Question: My problem is that onCreate() and onPause() in a closed activity gets called when they shouldn't.
I the Start activity i call:
'''
Intent intent = new Intent(this, SelectTransportActivity.class);
startActivity(intent);
this.finish();
'''
when i want to start the SelectTransport activity.
But when i want to start the Stop Activity from the SelectTransport activity and i call
'''
Intent i = new Intent(this, StopActivity.class);
startActivity(i);
this.finish();
'''
I can see in the debugger that the onCreate() in the Start activity is called before the Stop activity starts.
Similarly, when I finishes the Stop activity, the onPause() in the Start activity is called, after which the Start activity starts.
Why are the onCreate() and onPause() called in the Start activity from the other activities when they shouldn't and I have finished the activity?

The manifest:
'''
<?xml version="1.0" encoding="utf-8"?>
<manifest xmlns:android="http://schemas.android.com/apk/res/android"
package="com.example.greenenergy"
android:versionCode="1"
android:versionName="1.0" >
<uses-sdk
android:minSdkVersion="8"
android:targetSdkVersion="17" />
<!-- Launching -->
<uses-permission android:name="android.permission.BATTERY_STATS" />
<!-- All probes -->
<uses-permission android:name="android.permission.WAKE_LOCK" />
<!-- Storage -->
<uses-permission android:name="android.permission.WRITE_EXTERNAL_STORAGE" />
<!-- Location probe -->
<uses-permission android:name="android.permission.ACCESS_COARSE_LOCATION" />
<uses-permission android:name="android.permission.ACCESS_FINE_LOCATION" />
<application
android:allowBackup="true"
android:icon="@drawable/ic_launcher"
android:label="@string/app_name"
android:theme="@style/AppTheme"
android:name=".GreenEnergyApplication">
<service android:name="edu.mit.media.funf.FunfManager" >
<meta-data
android:name="default"
android:value="@string/default_pipeline" />
</service>
<receiver
android:name="edu.mit.media.funf.Launcher"
android:enabled="true" >
<intent-filter>
<action android:name="android.intent.action.BATTERY_CHANGED" />
<action android:name="android.intent.action.BOOT_COMPLETED" />
<action android:name="android.intent.action.DOCK_EVENT" />
<action android:name="android.intent.action.ACTION_SCREEN_ON" />
<action android:name="android.intent.action.USER_PRESENT" />
</intent-filter>
</receiver>
<activity
android:name="com.example.greenenergy.StartupActivity"
android:screenOrientation="portrait"
android:label="@string/app_name" >
<intent-filter>
<action android:name="android.intent.action.MAIN" />
<category android:name="android.intent.category.LAUNCHER" />
</intent-filter>
</activity>
<activity
android:name="com.example.greenenergy.StartActivity"
android:screenOrientation="portrait"
android:label="@string/title_activity_start" >
</activity>
<activity
android:name="com.example.greenenergy.WaysActivity"
android:screenOrientation="portrait"
android:label="@string/title_activity_ways" >
</activity>
<activity
android:name="com.example.greenenergy.StopActivity"
android:screenOrientation="portrait"
android:label="@string/title_activity_stop">
</activity>
<activity
android:name="com.example.greenenergy.StatisticsActivity"
android:screenOrientation="portrait"
android:label="@string/title_activity_statistics">
</activity>
</application>
'''
The Start activity:
'''
public class StartActivity extends BaseActivity implements OnClickListener {
private Button bStart, bStats;
Controller controller;
GPSCollectorSingleton gpsCollectorSingleton;
@Override
protected void onCreate(Bundle savedInstanceState) {
super.onCreate(savedInstanceState);
init();
autoDetect();
}
private void init() {
setContentView(R.layout.activity_main);
bStart = (Button) findViewById(R.id.bStart);
bStats = (Button) findViewById(R.id.bStatisticsStart);
bStart.setOnClickListener(this);
bStats.setOnClickListener(this);
controller = new Controller(); // Init controller
Database database = new Database(getApplicationContext());
controller.controlDatabase(database);
controller.createTable(); // Create table if not exist
gpsCollectorSingleton = GPSCollectorSingleton.getInstance(); // Init model
// Bind to the service, to create the connection with FunfManager
getApplicationContext().bindService(new Intent(this, FunfManager.class), funfManagerConn, BIND_AUTO_CREATE);
}
private void autoDetect() {
boolean auto = ((GreenEnergyApplication) getApplication()).getAutoPreference(getApplicationContext());
boolean started = ((GreenEnergyApplication) getApplication()).getStartPreference(getApplicationContext());
if (auto && !started) {
controller.enableAutoDetection(getApplicationContext(), gpsCollectorSingleton);
}
}
@Override
protected void onPause() {
super.onPause();
this.finish();
}
@Override
public void onClick(View v) {
Intent intent;
switch (v.getId()) {
case R.id.bStart:
startDataCollector();
break;
case R.id.bStatisticsStart:
intent = new Intent(this, StatisticsActivity.class);
startActivity(intent);
break;
}
}
private void startDataCollector() {
if (((GreenEnergyApplication) getApplication()).getStartPreference(getApplicationContext()) == false) {
controller.datahandlerObserver(getApplicationContext(), gpsCollectorSingleton); // Observer
((GreenEnergyApplication) getApplication()).setStartPreference(getApplicationContext(), true);
}
Intent intent = new Intent(this, WaysActivity.class);
startActivity(intent);
}
'''
}
The SelectTransport activity:
'''
public class SelectTransportActivity extends BaseActivity implements OnItemClickListener {
GridView gridview;
private static int DATABASE_ID_OFFSET = 2;
public void onCreate(Bundle savedInstanceState) {
super.onCreate(savedInstanceState);
setContentView(R.layout.activity_ways);
gridview = (GridView) findViewById(R.id.gridview);
gridview.setAdapter(new ImageAdapter(this));
gridview.setOnItemClickListener(this);
}
@Override
protected void onPause() {
super.onPause();
this.finish();
}
@Override
public void onItemClick(AdapterView<?> arg0, View arg1, int arg2, long arg3) {
((GreenEnergyApplication)getApplication()).setTransportationPreference(getApplicationContext(), arg2+DATABASE_ID_OFFSET);
Log.i("WayActivity",
"ARG0: " + arg0.toString() + " Arg1: " + arg1.toString() + " "
+ " Arg2: " + arg2 + " Arg3: " + arg3);
Intent i = new Intent(this, StopActivity.class);
startActivity(i);
}
}
'''
The Stop activity:
'''
public class StopActivity extends StartActivity implements OnClickListener, Observer {
Button stopButton, statsButton;
TextView statusTextView;
int distance, time, transportTypeEstimate, transportType;
int sessionStartTime = 0;
int sessionStartDistance = 0;
GPSCollectorSingleton gpsCollectorSingleton;
LocationData location;
boolean transportEstimation;
@Override
protected void onCreate(Bundle savedInstanceState) {
super.onCreate(savedInstanceState);
GPSCollectorSingleton gps = GPSCollectorSingleton.getInstance();
if (((GreenEnergyApplication) getApplication()).getStartPreference(getApplicationContext()) == false) {
Log.i("STOP - STOP", "hasspeed");
stopDataCollector();
}
setContentView(R.layout.activity_stop);
stopButton = (Button) findViewById(R.id.bStop);
statsButton = (Button) findViewById(R.id.bStatisticsStop);
statusTextView = (TextView) findViewById(R.id.tvStatus);
stopButton.setOnClickListener(this);
statsButton.setOnClickListener(this);
gpsCollectorSingleton = GPSCollectorSingleton.getInstance(); // Init model
gpsCollectorSingleton.addObserver(this); // Observe on models state
initTransportTypeDetection();
}
/**
* Initializes estimating of transport type or manually chosen transport type
*/
private void initTransportTypeDetection() {
transportType = ((GreenEnergyApplication) getApplication())
.getTransportationPreference(getApplicationContext());
transportTypeEstimate = transportType;
if (transportType == TransportationDefinerSingleton.TRANSPORT_UNKNOWN) { // Start transport type estimation
TransportationDefinerSingleton transport = TransportationDefinerSingleton.getInstance(); // Get model
transport.addObservable(gpsCollectorSingleton); // Add observer for estimating transport type
transportEstimation = true;
} else { // Transport type manually specified
setSessionStartDistanceAndTime();
transportEstimation = false;
}
}
private void setSessionStartDistanceAndTime() {
Controller controller = new Controller();
Database database = new Database(getApplicationContext());
controller.controlDatabase(database);
sessionStartDistance = controller.getDistanceFromID(transportType);
sessionStartTime = controller.getTimeFromID(transportType);
}
@Override
public void onClick(View v) {
Intent intent;
switch (v.getId()) {
case R.id.bStop:
stopDataCollector();
break;
case R.id.bStatisticsStop:
intent = new Intent(this, StatisticsActivity.class);
startActivityForResult(intent, -1);
break;
}
}
private void stopDataCollector() {
((GreenEnergyApplication) getApplication()).setTransportationPreference(getApplicationContext(),
TransportationDefinerSingleton.TRANSPORT_UNKNOWN);
((GreenEnergyApplication) getApplication()).setStartPreference(getApplicationContext(), false);
gpsCollectorSingleton.deleteObservers(); // Delete all observers
Controller controller = new Controller();
Database database = new Database(getApplicationContext());
controller.controlDatabase(database);
// Get unknown data. From estimate of transport type or data collected while deciding transport type.
int distance = controller.getDistanceFromID(TransportationDefinerSingleton.TRANSPORT_UNKNOWN);
int time = controller.getTimeFromID(TransportationDefinerSingleton.TRANSPORT_UNKNOWN);
if (transportEstimation) { // Estimate
controller.updateTable(transportTypeEstimate, distance, time);
} else { // Manually chosen transport type
controller.updateTable(transportType, distance, time);
}
controller.resetTable(TransportationDefinerSingleton.TRANSPORT_UNKNOWN);
Intent intent = new Intent(this, StartActivity.class);
startActivity(intent);
this.finish();
}
@Override
public void update(Observable observable, Object data) {
Controller controller = new Controller();
Database database = new Database(getApplicationContext());
controller.controlDatabase(database);
transportTypeEstimate = getTransportType();
distance = controller.getDistanceFromID(transportType) - sessionStartDistance;
time = controller.getTimeFromID(transportType) - sessionStartTime;
location = (LocationData) data;
runOnUiThread(new Runnable() {
@Override
public void run() {
String transportName = getTransportName(transportTypeEstimate);
statusTextView.setText("Transport type: " + transportName + " Distance: " + distance + " Time: " + time
+ "
TimeStamp: " + location.getTime() + "
Speed: " + location.getSpeed()
+ " Seconds since last: " + location.getSecondsSinceLastSample());
}
});
}
private int getTransportType() {
if (transportEstimation) {
TransportationDefinerSingleton transport = TransportationDefinerSingleton.getInstance();
Controller controller = new Controller();
controller.controlTransportationDefinerSingleton(transport);
transportTypeEstimate = controller.getTransportType();
}
return transportTypeEstimate;
}
private String getTransportName(int type) {
switch (type) {
case TransportationDefinerSingleton.TRANSPORT_UNKNOWN:
return "Unknown";
case TransportationDefinerSingleton.TRANSPORT_WALK:
return "Walking";
case TransportationDefinerSingleton.TRANSPORT_BIKE:
return "Bike";
case TransportationDefinerSingleton.TRANSPORT_CAR:
return "Car";
case TransportationDefinerSingleton.TRANSPORT_BUS:
return "Bus";
case TransportationDefinerSingleton.TRANSPORT_TRAIN:
return "Train";
case TransportationDefinerSingleton.TRANSPORT_MOTORCYCLE:
return "Motor Cycle";
case TransportationDefinerSingleton.TRANSPORT_CARPOOL:
return "Carpool";
}
return "";
}
'''
}
The Base activity, which is the superclass for the other activities. It just sets up the option menu and other basic stuff.
'''
public class BaseActivity extends Activity {
private Controller controller;
@Override
protected void onCreate(Bundle savedInstanceState) {
super.onCreate(savedInstanceState);
GPSCollectorSingleton gpsCollectorSingleton = GPSCollectorSingleton.getInstance(); // Init model
controller = new Controller();
controller.controlGPSCollectorSingleton(gpsCollectorSingleton); // Init controller
}
protected ServiceConnection funfManagerConn = new ServiceConnection() {
@Override
public void onServiceConnected(ComponentName name, IBinder service) {
Log.i("OnServiceConnected", "MainActivity");
controller.onServiceConnected(service);
}
@Override
public void onServiceDisconnected(ComponentName name) {
controller.onServiceDisconnected();
}
};
@Override
public boolean onCreateOptionsMenu(Menu menu) {
MenuInflater inflater = getMenuInflater();
inflater.inflate(R.menu.main, menu);
return super.onCreateOptionsMenu(menu);
}
@Override
public boolean onOptionsItemSelected(MenuItem item) {
switch (item.getItemId()) {
case R.id.action_settings:
disableService();
closeActivity();
return true;
case R.id.action_clear:
Database database = new Database(getApplicationContext());
database.dropTable();
return true;
case R.id.action_toggle_auto:
if (item.isChecked()) {
item.setChecked(false);
((GreenEnergyApplication) getApplication()).setAutoPreference(getApplicationContext(), false);
} else {
item.setChecked(true);
((GreenEnergyApplication) getApplication()).setAutoPreference(getApplicationContext(), true);
}
return true;
default:
return super.onOptionsItemSelected(item);
}
}
@Override
public boolean onPrepareOptionsMenu(Menu menu) {
super.onPrepareOptionsMenu(menu);
if (((GreenEnergyApplication) getApplication()).getAutoPreference(getApplicationContext()) == true) {
menu.findItem(R.id.action_toggle_auto).setChecked(true);
}
return true;
}
/**
* Disables the service and the pipeline
*/
private void disableService() {
controller.disablePipeline(); // Disable pipeline
boolean isBound = false;
isBound = getApplicationContext().bindService(new Intent(getApplicationContext(), FunfManager.class),
funfManagerConn, BIND_AUTO_CREATE);
if (isBound) {
getApplicationContext().unbindService(funfManagerConn); // Disable
// service
}
}
private void closeActivity() {
this.finish();
}
}
'''
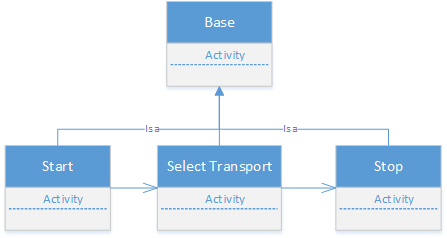
Answer: Let's start with the easy things: Your 'StopActivity' extends 'StartActivity'
'''
public class StopActivity extends StartActivity {...
'''
It should either extend 'BaseActivity' or a call to 'super.onCreate()' will run the code in 'StartActivity.onCreate()'.